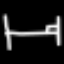
Label: bed